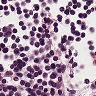
Metastatic tissue present: no